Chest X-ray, PA view. Patient: 62 years old, sex M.
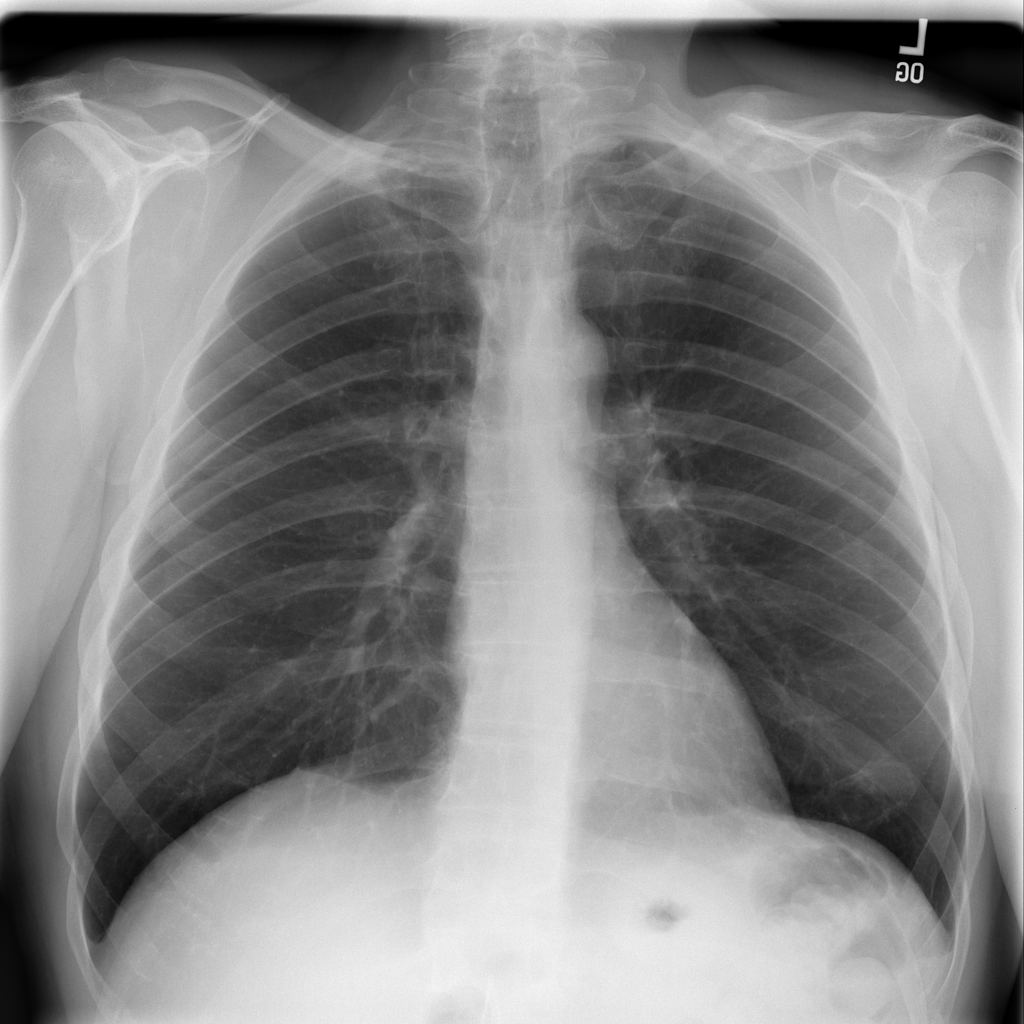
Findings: No Finding